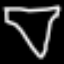
Label: diamond